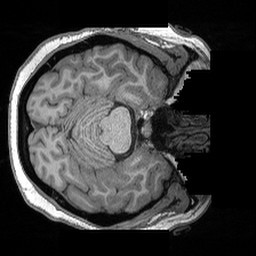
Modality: T1w
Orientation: axial
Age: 25
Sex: female
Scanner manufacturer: siemens
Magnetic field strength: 3 T
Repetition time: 2.17 s
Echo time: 0.00169 s